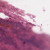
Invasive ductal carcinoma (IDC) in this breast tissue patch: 0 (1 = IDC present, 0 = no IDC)